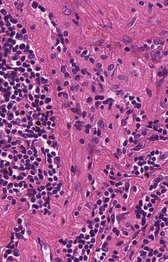
Tumor epithelial tissue: no
Tumor-associated stroma tissue: yes
Normal tissue: no